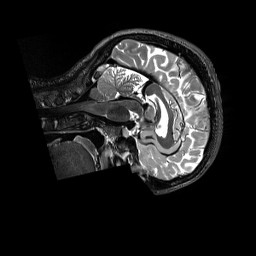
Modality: T2w
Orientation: sagittal
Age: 30
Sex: female
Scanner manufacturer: siemens
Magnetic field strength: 3 T
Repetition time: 3.2 s
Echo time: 0.728 s